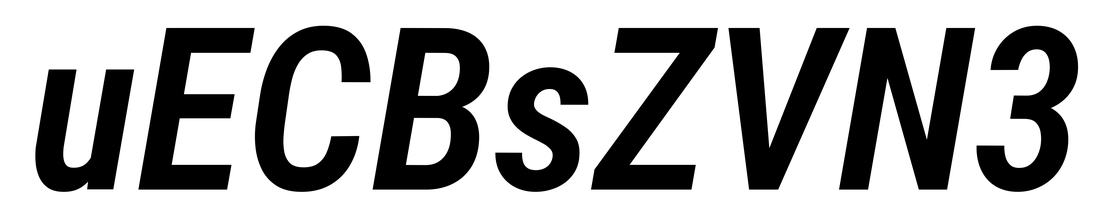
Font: Roboto-Italic_Condensed_SemiBold_Italic